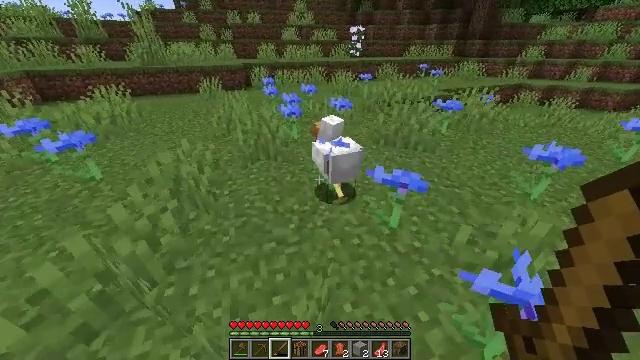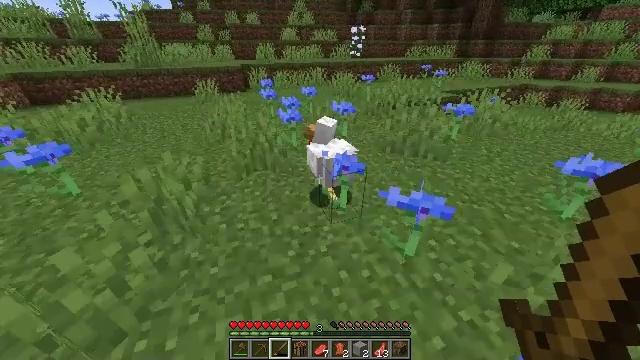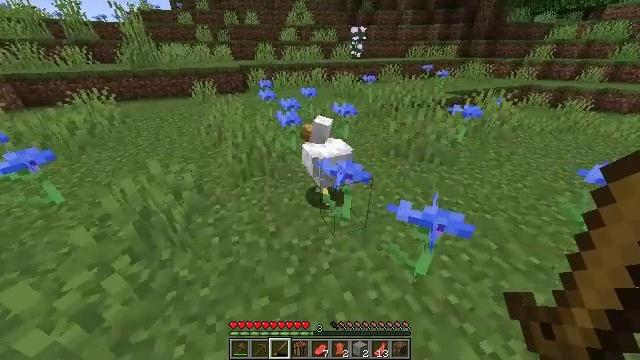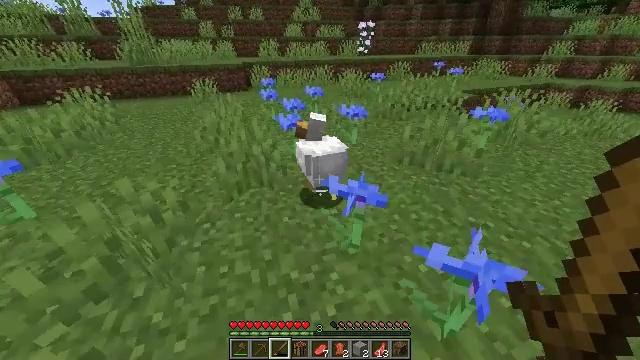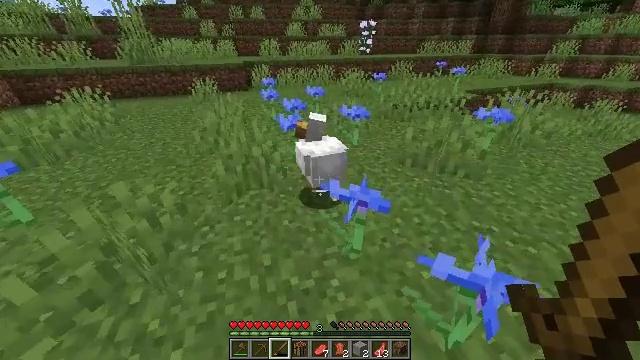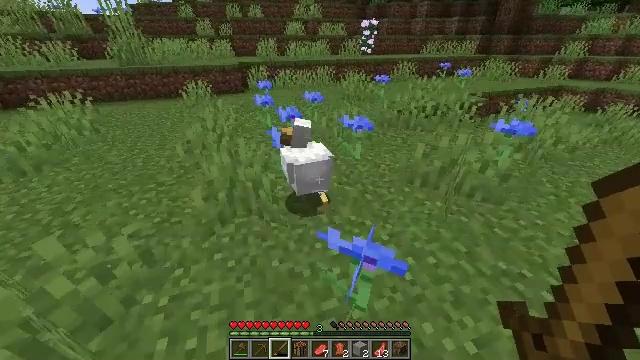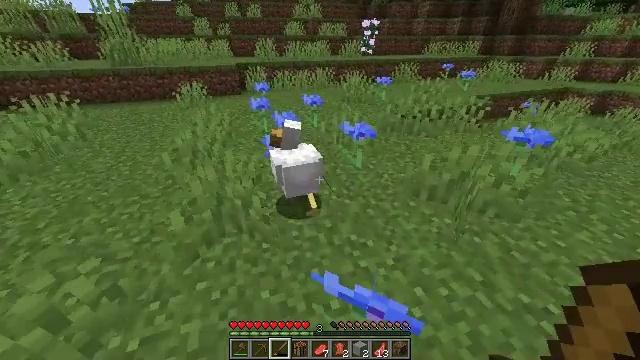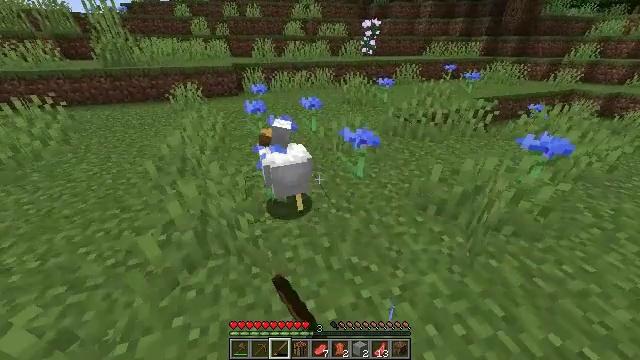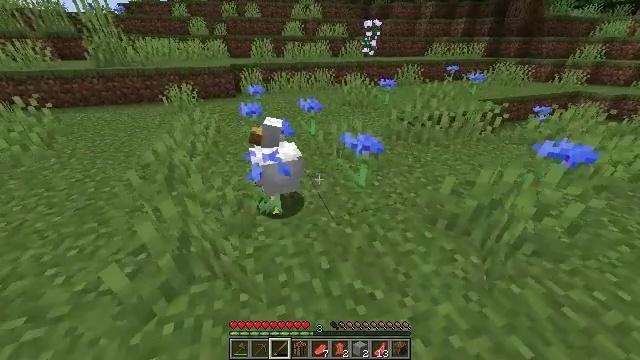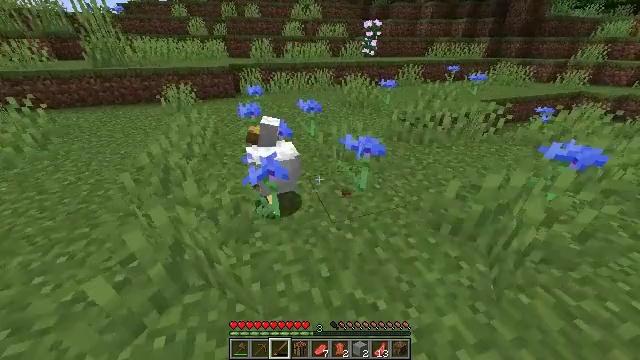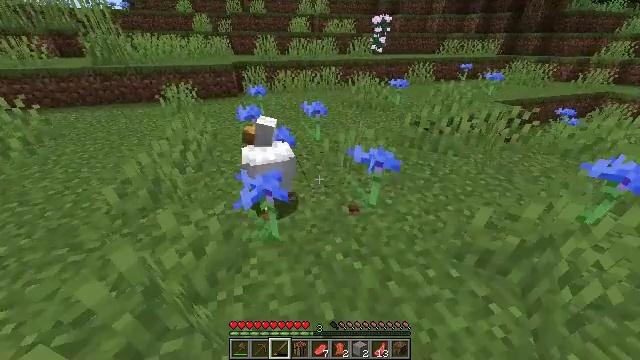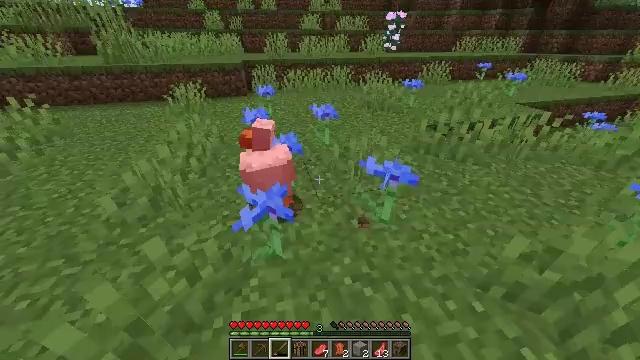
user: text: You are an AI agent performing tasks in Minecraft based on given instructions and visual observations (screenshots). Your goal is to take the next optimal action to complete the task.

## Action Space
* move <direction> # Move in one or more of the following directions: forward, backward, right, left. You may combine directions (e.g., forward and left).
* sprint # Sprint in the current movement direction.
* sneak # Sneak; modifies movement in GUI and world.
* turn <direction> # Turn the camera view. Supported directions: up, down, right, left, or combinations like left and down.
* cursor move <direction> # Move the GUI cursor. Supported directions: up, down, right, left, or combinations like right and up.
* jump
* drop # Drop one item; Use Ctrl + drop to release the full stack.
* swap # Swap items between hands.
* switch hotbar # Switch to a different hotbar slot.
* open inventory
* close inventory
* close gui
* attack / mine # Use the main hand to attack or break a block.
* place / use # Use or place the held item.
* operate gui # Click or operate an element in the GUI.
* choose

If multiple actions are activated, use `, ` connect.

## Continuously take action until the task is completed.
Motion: motion action
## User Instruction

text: Combat the chicken.
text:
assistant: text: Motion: move forward
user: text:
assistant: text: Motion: move forward
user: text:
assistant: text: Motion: move forward, turn left
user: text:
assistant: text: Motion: move forward
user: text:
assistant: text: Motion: move forward
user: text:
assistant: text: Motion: move forward, attack / mine
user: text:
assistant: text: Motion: move forward, attack / mine
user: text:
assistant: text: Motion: move forward, attack / mine
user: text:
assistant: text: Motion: move forward, attack / mine
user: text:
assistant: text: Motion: move forward, turn left
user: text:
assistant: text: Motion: move forward, turn left
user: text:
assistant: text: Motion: no_op